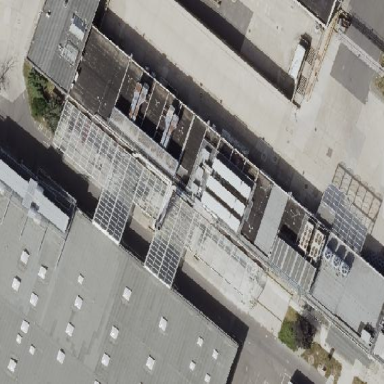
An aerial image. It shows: Industrial building.